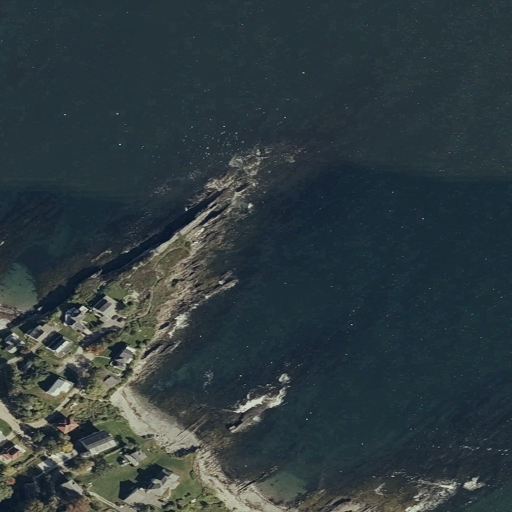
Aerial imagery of cape in Maine named Peabbles Point containing open water, low intensity development, herbaceous wetlands, medium intensity development, open development, evergreen forest, and mixed forest